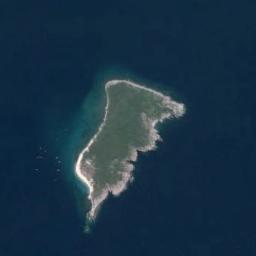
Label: island